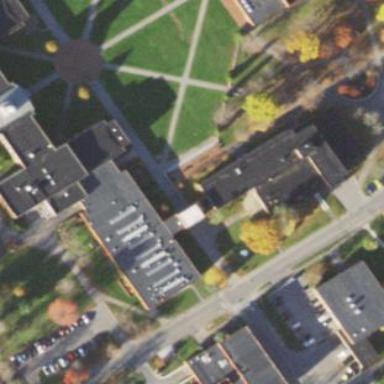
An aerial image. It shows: University building.